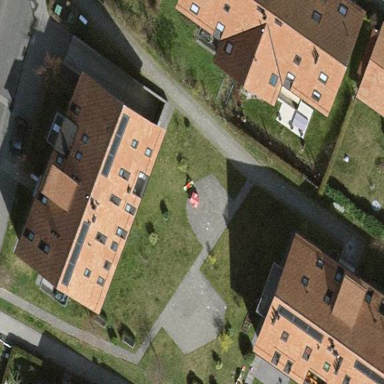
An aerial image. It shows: Residential building.